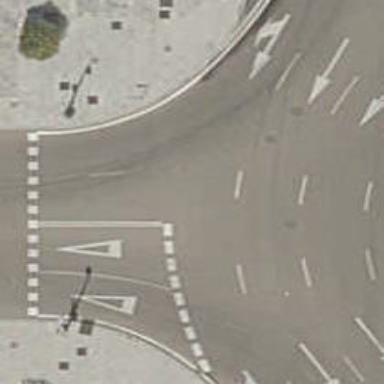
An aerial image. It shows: Road with "give way" sign.